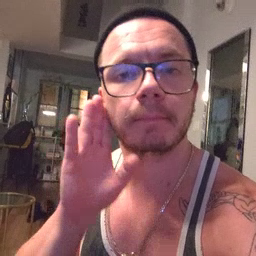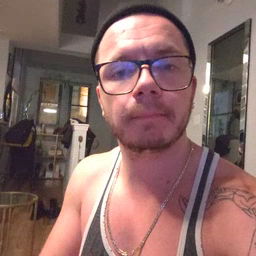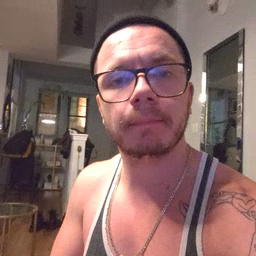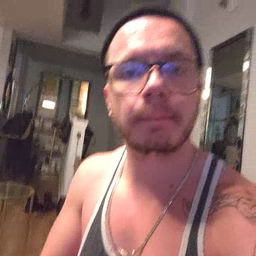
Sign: dog